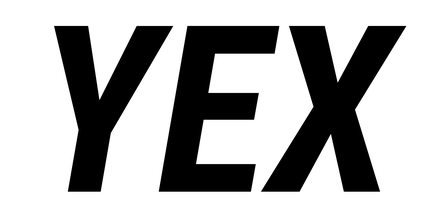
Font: Roboto-Italic_Condensed_Bold_Italic